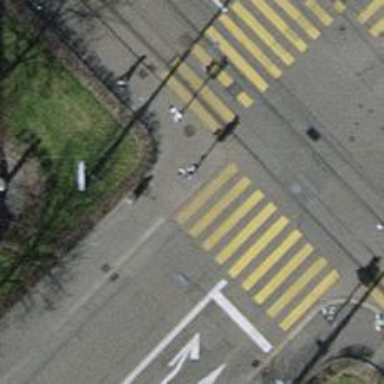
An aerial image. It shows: Kerb barrier.